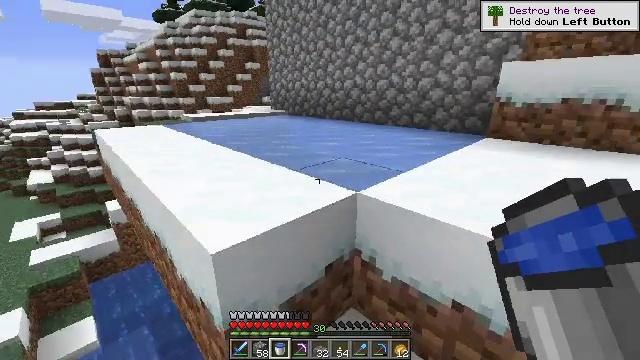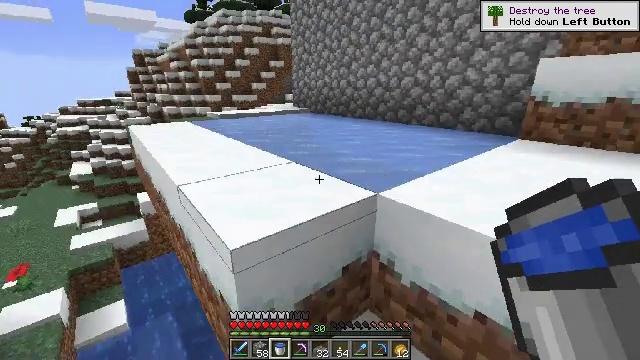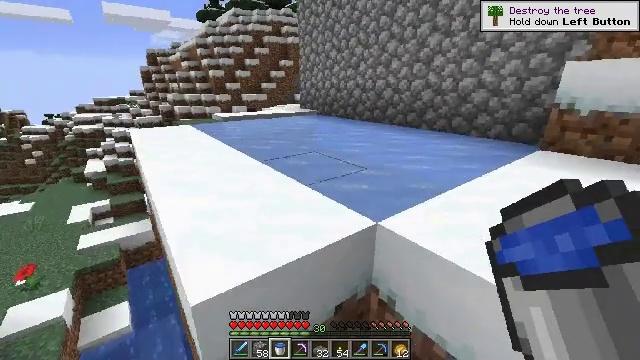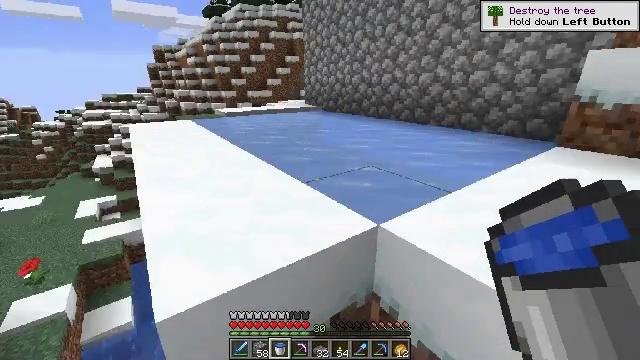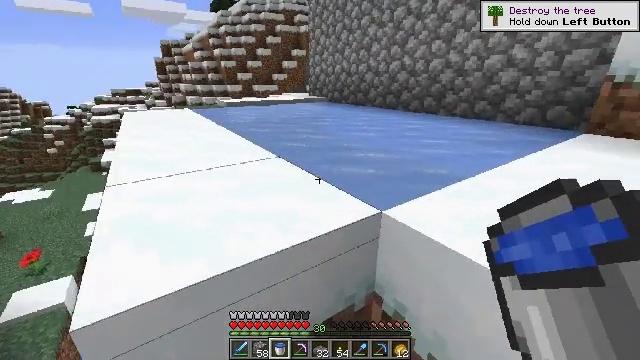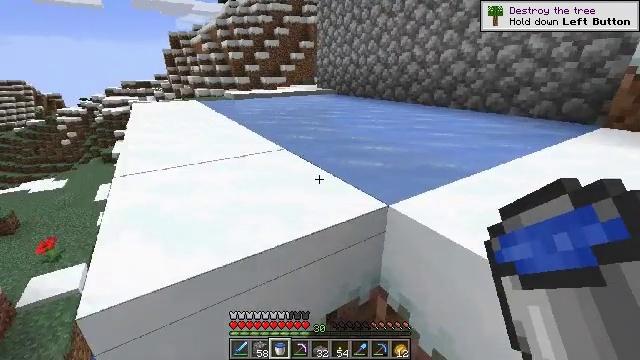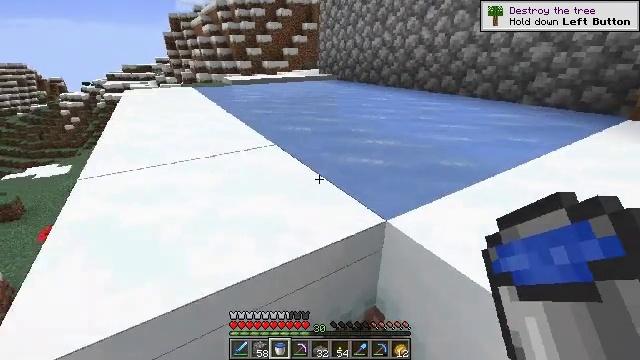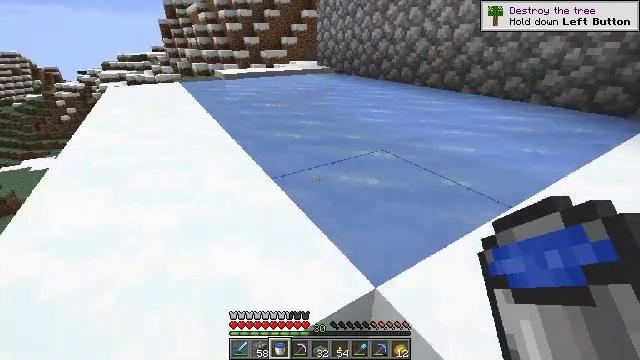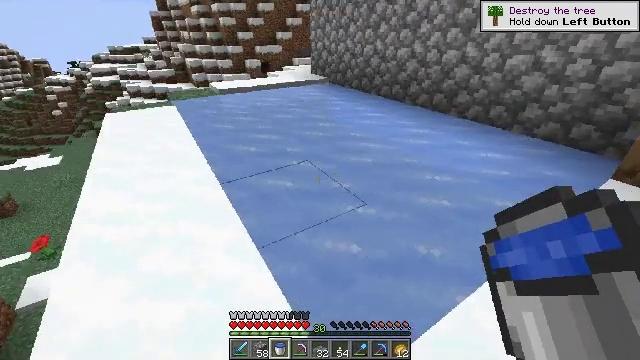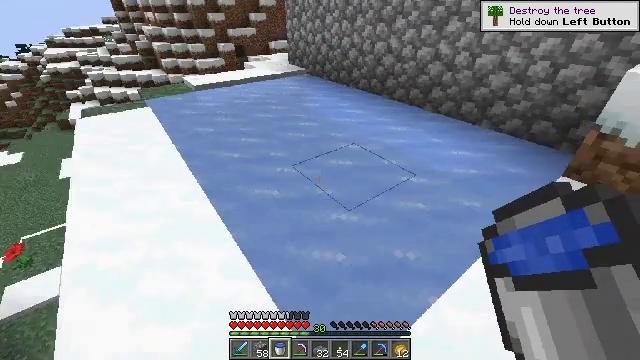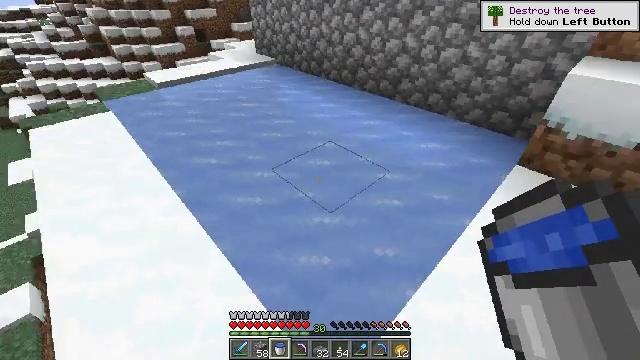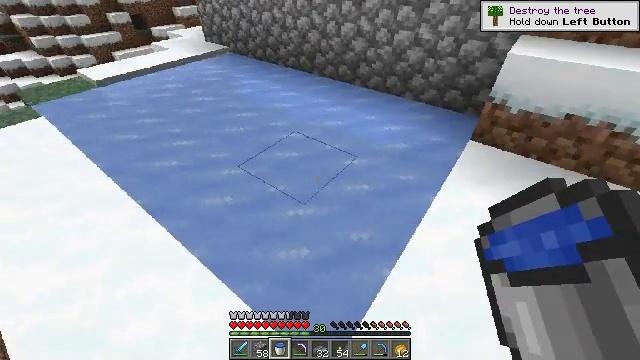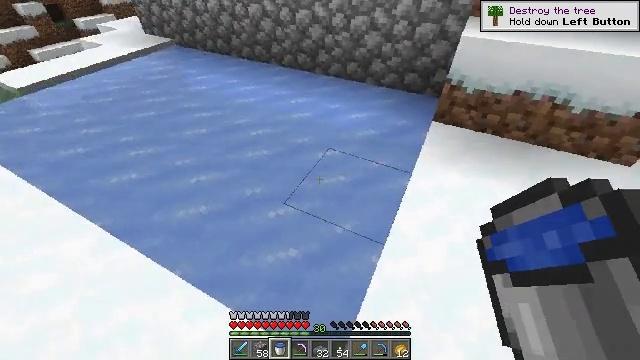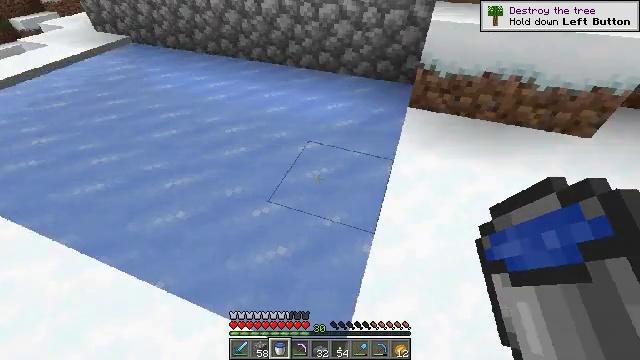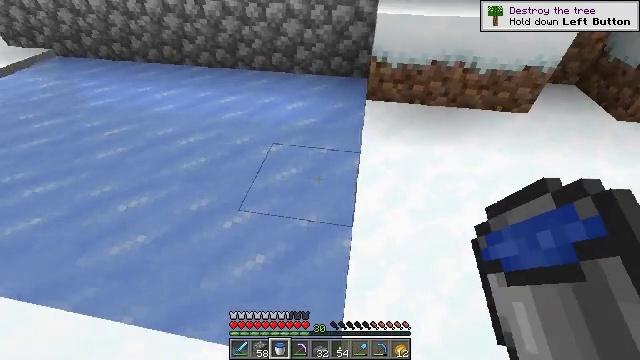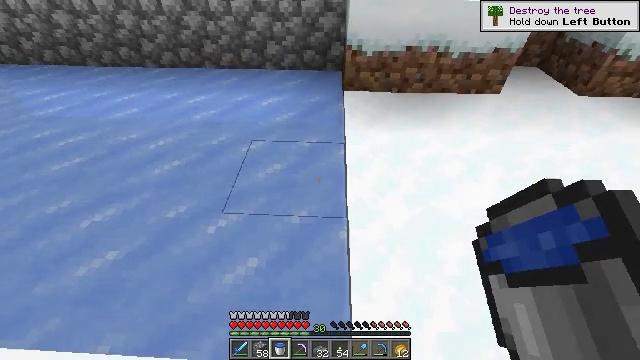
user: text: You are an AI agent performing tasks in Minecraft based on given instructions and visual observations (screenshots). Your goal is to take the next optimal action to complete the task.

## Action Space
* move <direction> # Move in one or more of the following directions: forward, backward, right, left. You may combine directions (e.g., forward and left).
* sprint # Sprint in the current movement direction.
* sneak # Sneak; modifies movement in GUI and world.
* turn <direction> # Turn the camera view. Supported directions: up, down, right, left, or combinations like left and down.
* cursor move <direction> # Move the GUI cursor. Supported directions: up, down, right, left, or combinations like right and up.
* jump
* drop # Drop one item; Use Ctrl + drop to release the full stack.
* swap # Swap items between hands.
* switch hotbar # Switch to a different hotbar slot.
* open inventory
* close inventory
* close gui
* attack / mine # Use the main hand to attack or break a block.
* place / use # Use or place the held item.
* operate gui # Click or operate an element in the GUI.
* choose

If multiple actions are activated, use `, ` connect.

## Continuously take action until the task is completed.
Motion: motion action
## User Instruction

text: Gather ice for building or crafting.
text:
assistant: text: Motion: move forward, turn left, jump
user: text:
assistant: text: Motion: move forward, turn left
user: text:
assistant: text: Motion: move forward, turn left
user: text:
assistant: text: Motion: move forward, turn left
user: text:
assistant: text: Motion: move forward, turn left and down
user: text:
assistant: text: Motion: move forward, turn down
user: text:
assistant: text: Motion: move forward, turn down, jump
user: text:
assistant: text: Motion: move forward and move left, turn down, jump
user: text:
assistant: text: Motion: move forward and move left, turn right and down, jump
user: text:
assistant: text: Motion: move forward and move left, turn right and down, jump
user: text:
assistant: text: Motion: move forward and move left, turn right and down
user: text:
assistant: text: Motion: move forward and move left, turn right and down
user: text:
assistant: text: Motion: move forward and move left, turn right and down
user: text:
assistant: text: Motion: turn right
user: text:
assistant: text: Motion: turn right
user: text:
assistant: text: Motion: no_op
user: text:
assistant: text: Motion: no_op
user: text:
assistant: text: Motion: no_op
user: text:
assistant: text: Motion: no_op
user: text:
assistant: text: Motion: no_op
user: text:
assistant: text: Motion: no_op
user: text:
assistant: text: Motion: no_op
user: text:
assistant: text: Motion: no_op
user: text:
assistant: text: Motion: no_op
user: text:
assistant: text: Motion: no_op
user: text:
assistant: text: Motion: no_op
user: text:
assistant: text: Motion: turn left and down
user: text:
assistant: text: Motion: turn left and down
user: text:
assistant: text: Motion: turn left and down
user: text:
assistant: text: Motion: turn left and down